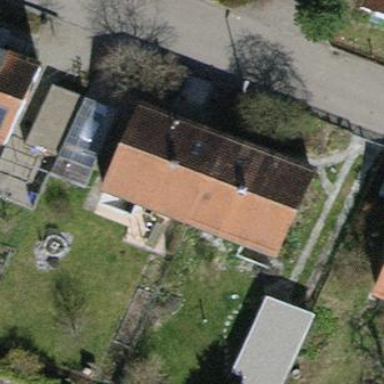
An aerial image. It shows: Simple and straightforward house.